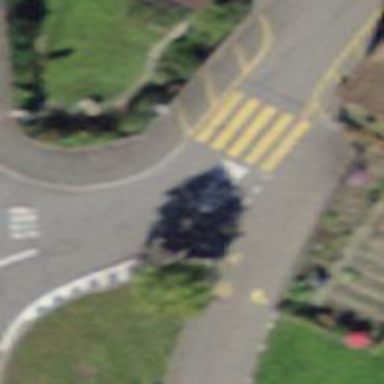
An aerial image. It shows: Marked crossing with zebra markings on the road.